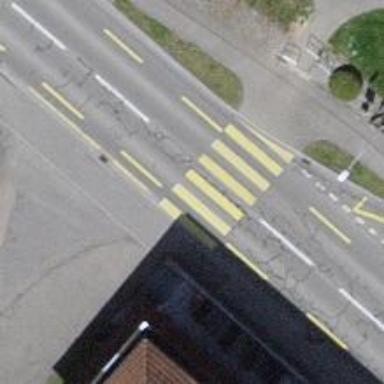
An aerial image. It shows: Uncontrolled zebra crossing with notable zebra markings.